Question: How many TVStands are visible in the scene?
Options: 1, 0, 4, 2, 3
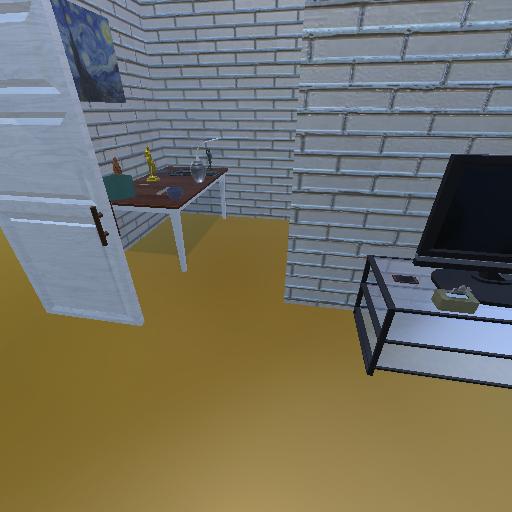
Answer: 1